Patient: sex M, age 47
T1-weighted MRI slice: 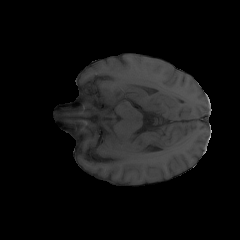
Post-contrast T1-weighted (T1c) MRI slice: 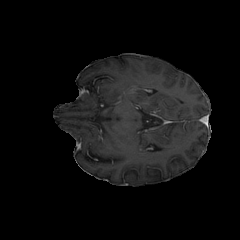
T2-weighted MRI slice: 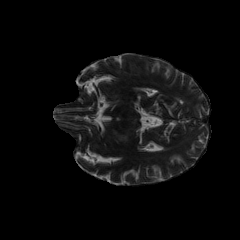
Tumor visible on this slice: yes
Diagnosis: Astrocytoma, IDH-wildtype
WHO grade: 3